Aerial crown-view tile of a tropical tree (Barro Colorado Island, Panama), acquired 20241014:
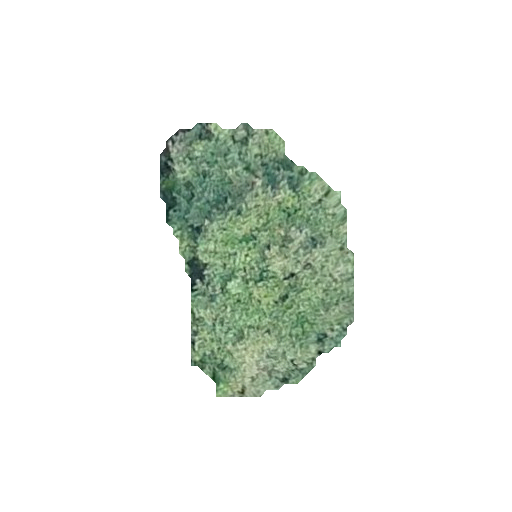
Species: Pourouma bicolor
GBIF accepted scientific name: Pourouma bicolor
Crown area: 60.441 m²